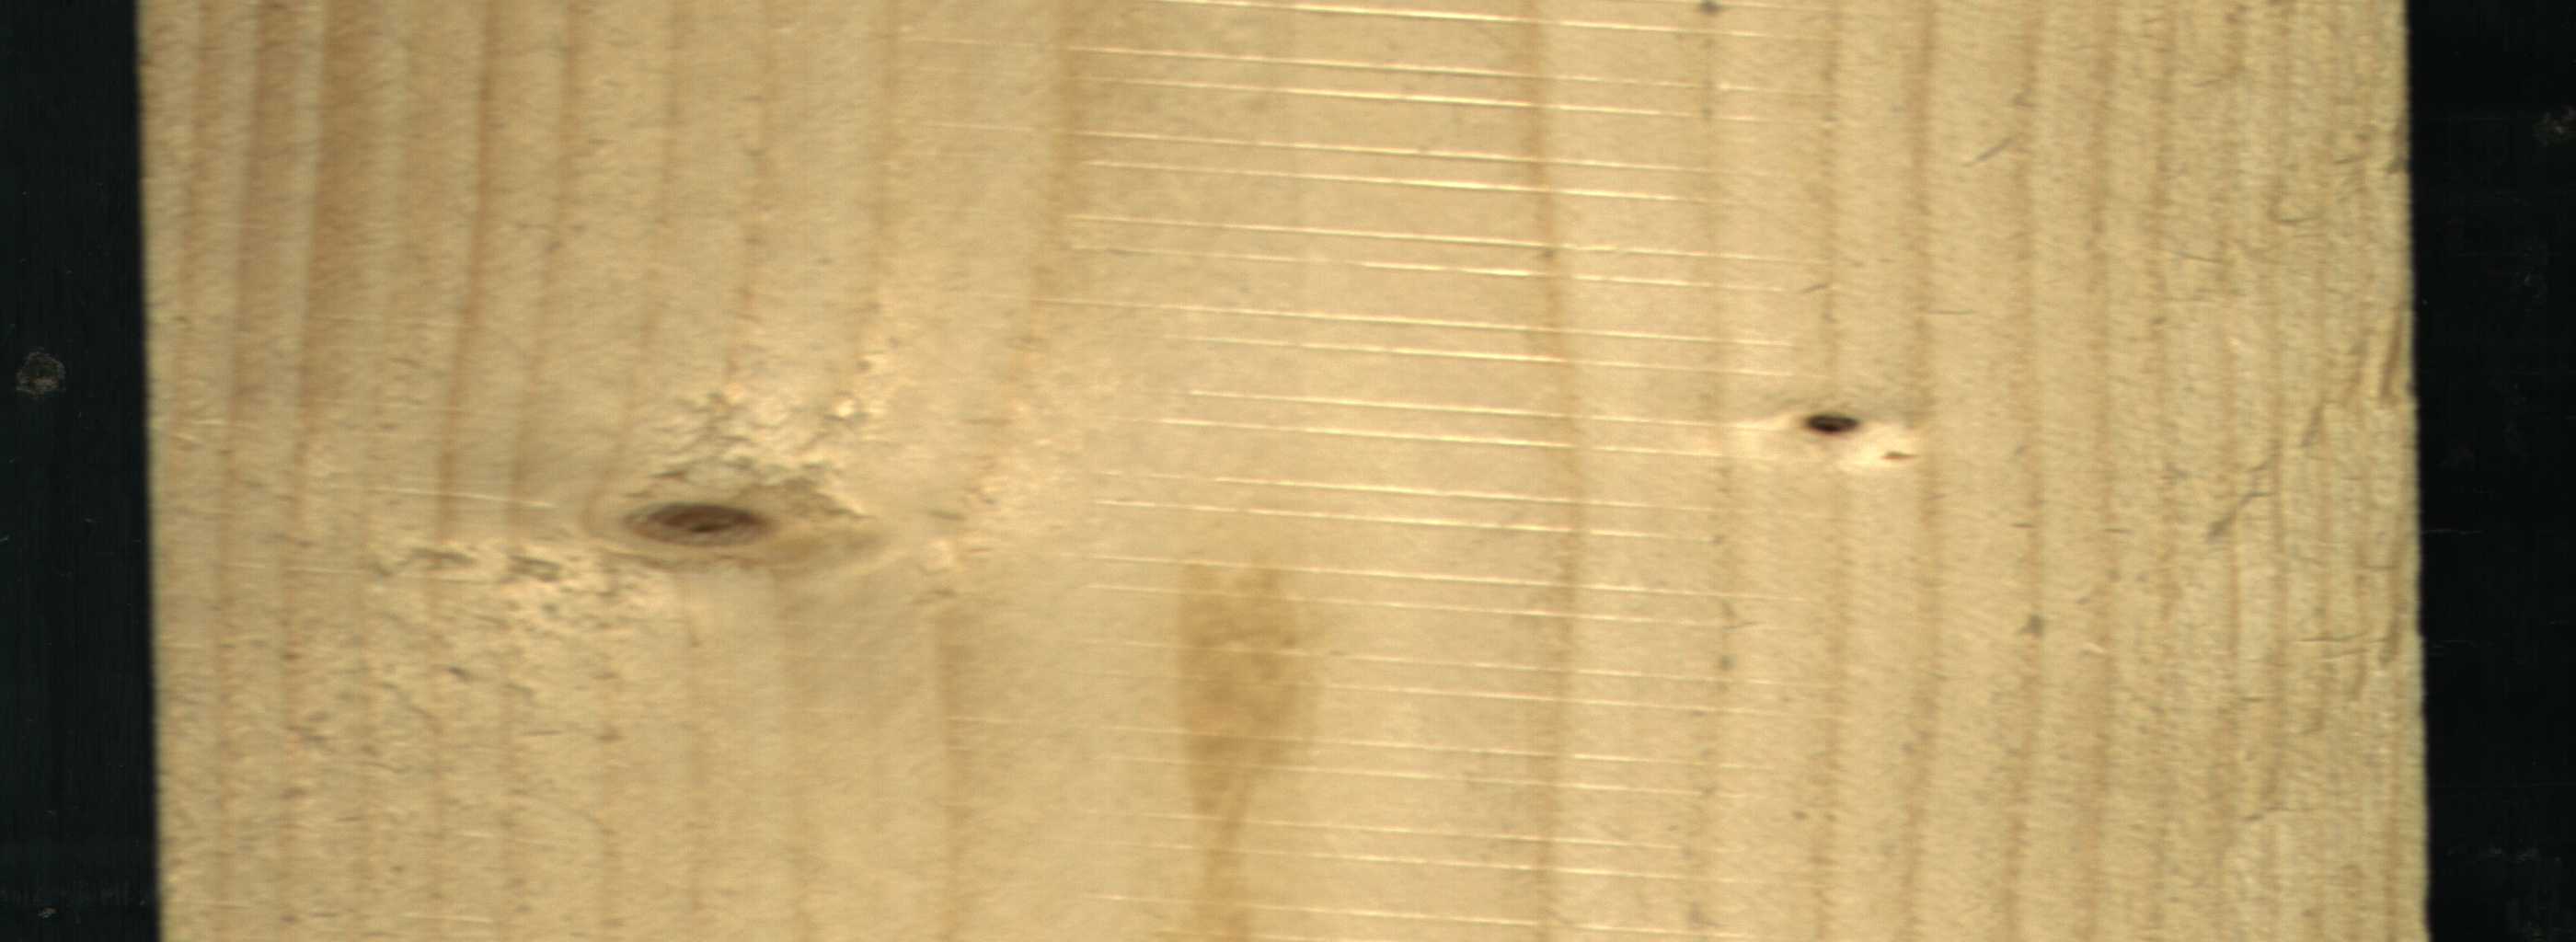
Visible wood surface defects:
Dead_Knot
Live_Knot